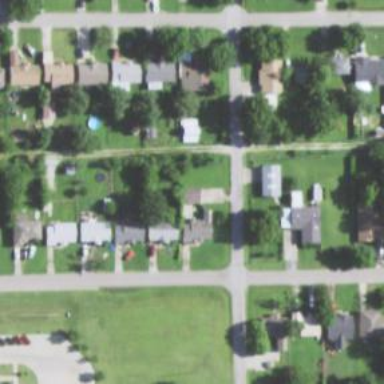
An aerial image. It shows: Alley classified as service road.